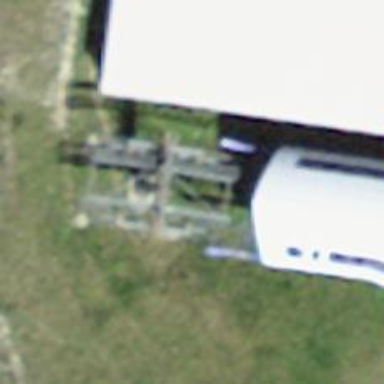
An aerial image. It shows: Pylon for aerialway.